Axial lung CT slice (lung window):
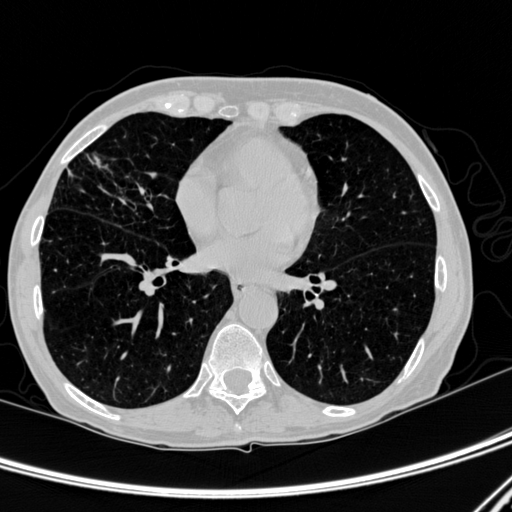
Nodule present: no